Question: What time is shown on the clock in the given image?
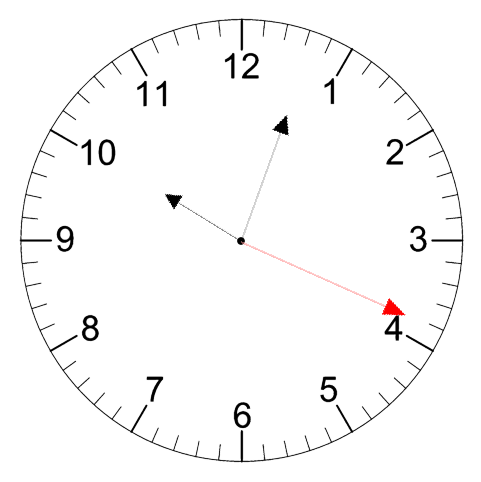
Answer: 10:03:19